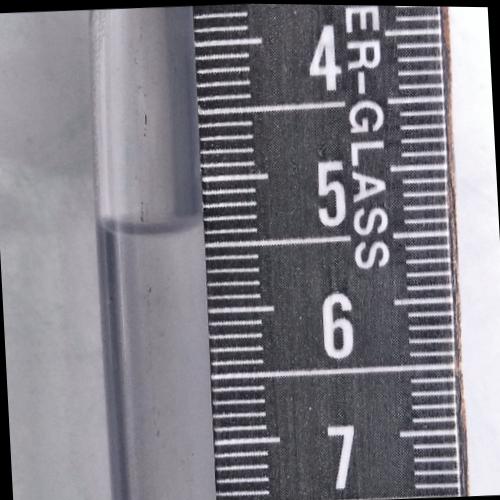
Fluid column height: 5.3 cm